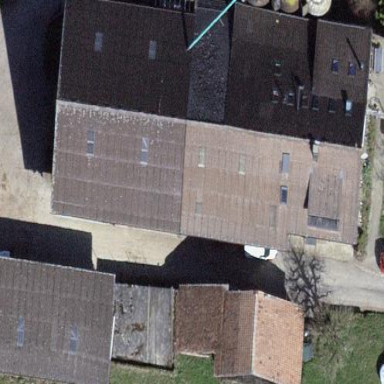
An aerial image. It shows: Farmyard area.